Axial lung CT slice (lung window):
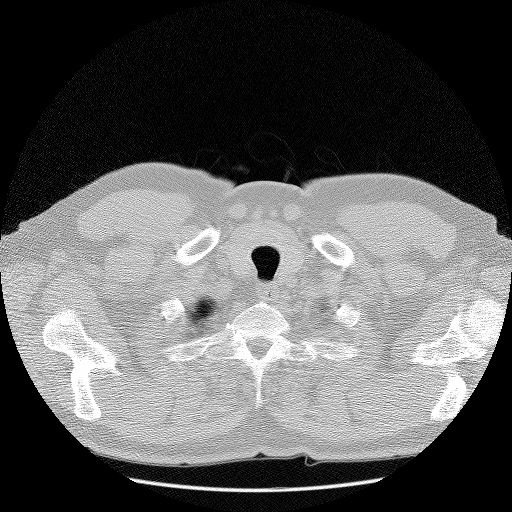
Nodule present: no